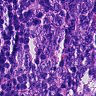
Metastatic tissue present: no